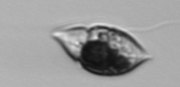
Label: Amphidinium